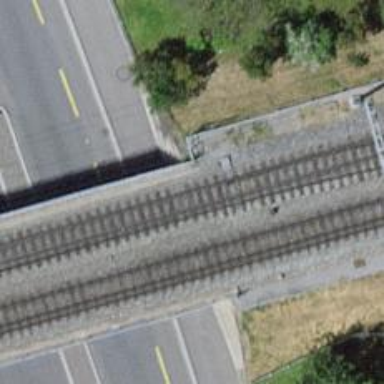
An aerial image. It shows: Railway switch.